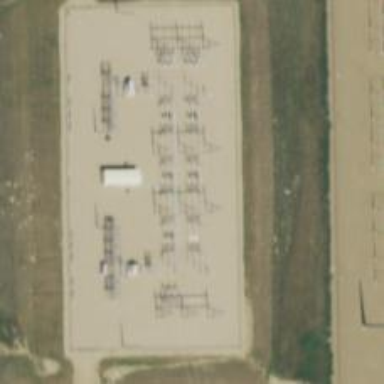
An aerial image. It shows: Switch for power supply.